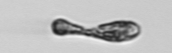
Label: Euglena